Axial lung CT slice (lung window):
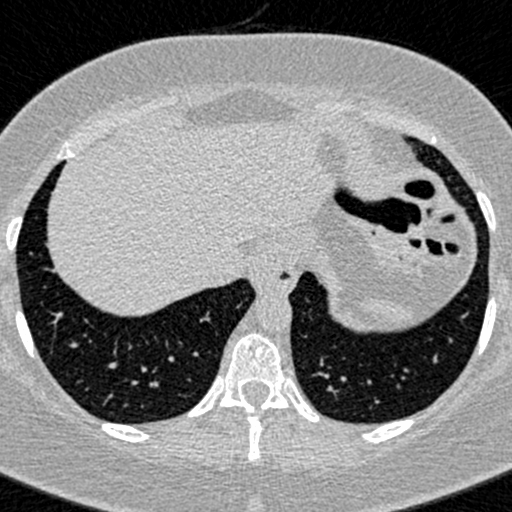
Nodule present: no